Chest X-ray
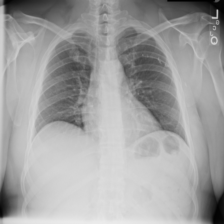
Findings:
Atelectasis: negative
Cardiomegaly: negative
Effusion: negative
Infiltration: negative
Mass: negative
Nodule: negative
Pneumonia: negative
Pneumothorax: negative
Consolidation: negative
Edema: negative
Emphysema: negative
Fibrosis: negative
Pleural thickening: negative
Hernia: negative